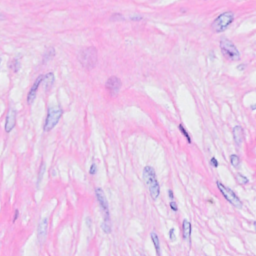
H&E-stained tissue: Breast